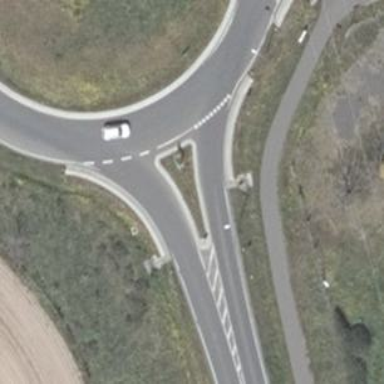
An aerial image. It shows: Primary highway with separate cycleway made of asphalt.